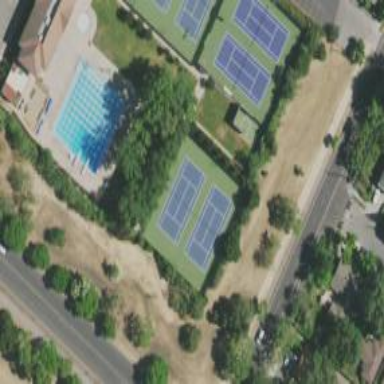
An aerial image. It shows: Tennis pitch with Decoturf surface for playing tennis.